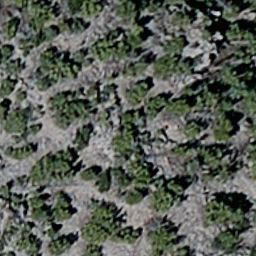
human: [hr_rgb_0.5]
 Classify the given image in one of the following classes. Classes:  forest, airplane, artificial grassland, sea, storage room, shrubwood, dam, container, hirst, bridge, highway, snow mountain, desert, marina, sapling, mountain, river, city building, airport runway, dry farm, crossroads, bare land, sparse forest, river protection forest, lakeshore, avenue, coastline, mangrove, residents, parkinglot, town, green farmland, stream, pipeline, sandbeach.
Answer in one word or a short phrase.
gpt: sparse forest